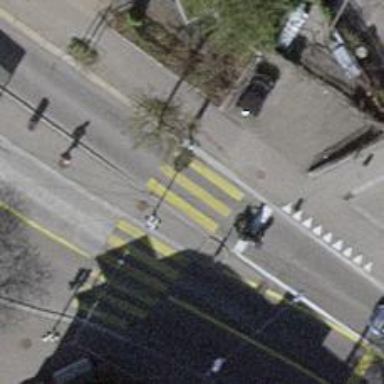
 there are traffic signals and zebra crossing."